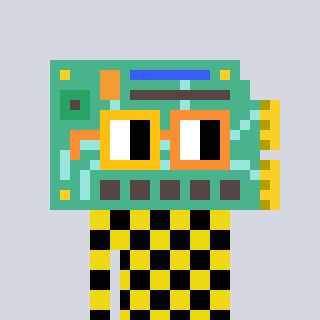
a pixel art character with square yellow and orange glasses, a chipboard-shaped head and a yellow-colored body on a cool background